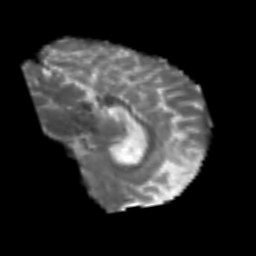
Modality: MD
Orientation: sagittal
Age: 54
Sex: male
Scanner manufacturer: siemens
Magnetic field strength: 3 T
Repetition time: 6.1 s
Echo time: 0.101 s